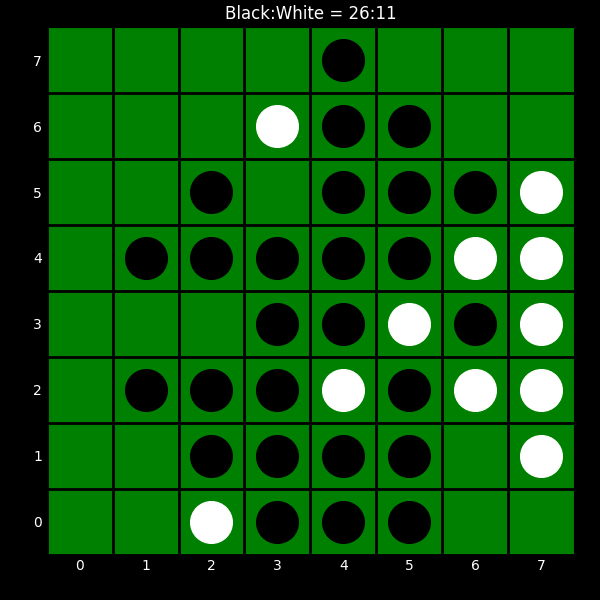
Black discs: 26
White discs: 11